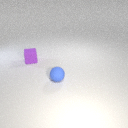
small purple rubber cube to the left of small blue rubber sphere